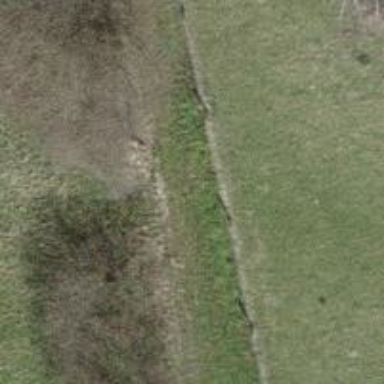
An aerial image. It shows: Hedge barrier.